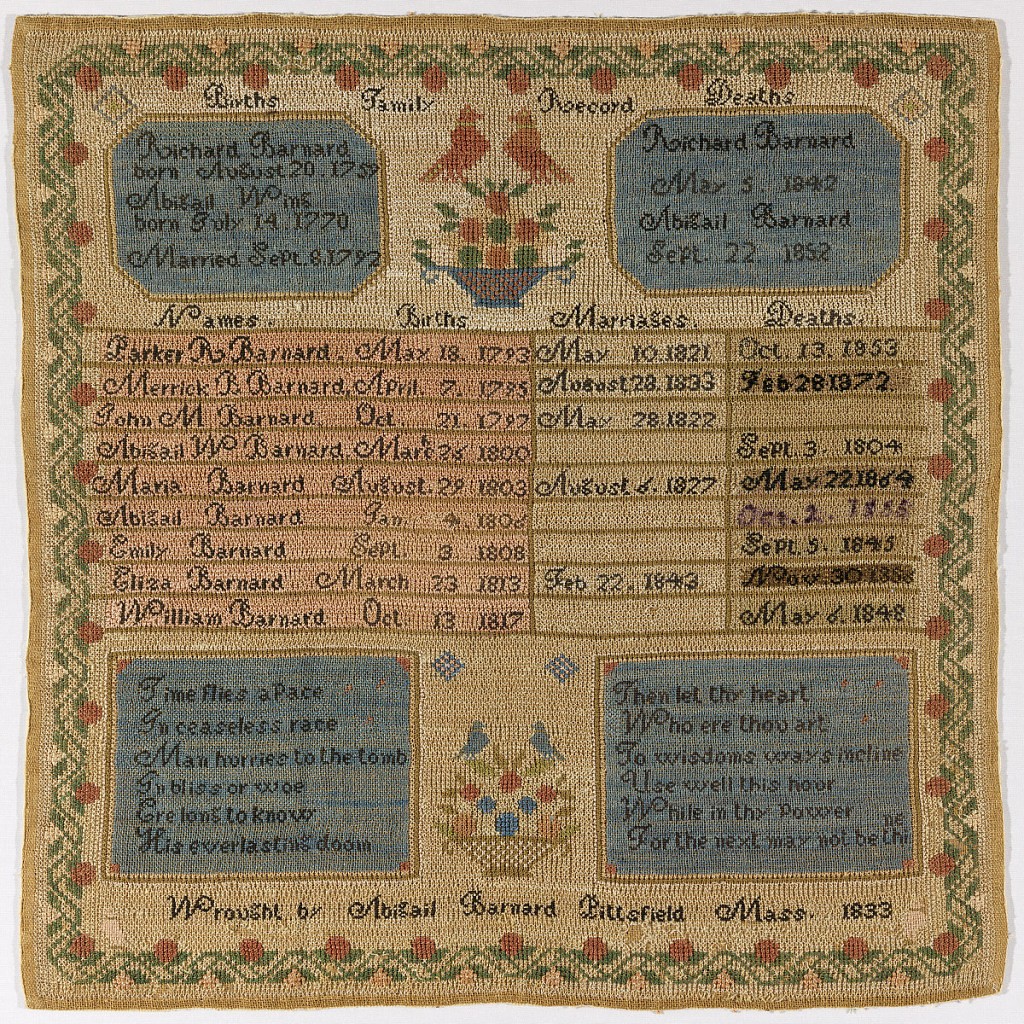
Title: Family register sampler
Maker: Abigail Barnard, American, 1806 - 1885
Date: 1833
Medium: silk and cotton embroidery on linen foundation Technique: embroidered in cross stitch on plain weave foundation Label: linen embroidered with silk and cotton in cross stitch
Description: Family Record giving the dates of birth, marriage and death of members of the Barnard family. At the top, two octagonal cartouches with blue grounds are separated by a basket of fruit and birds. The primary information is arranged in a table with columns of pink, white and tan. Two square cartouches at the bottom with blue grounds and a basket of fruit between, contain a verse:

Time flies a Pace
In ceaseless race
Man hurries to the tomb
In bliss or woe
Ere long to know
His everlasting doom

Then let thy heart
Who ere thou art
To wisdoms way incline
Use well this hour
While in thy Power
For the next may not be thine

With a strawberry vine border  and  inscription.

The death date for the second Abigail Barnard (daughter) has been written in with ink "Oct. 2. 1885" Several of the dates are later than the date given in the signature.